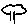
Label: tree